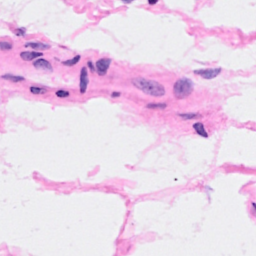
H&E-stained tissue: Breast